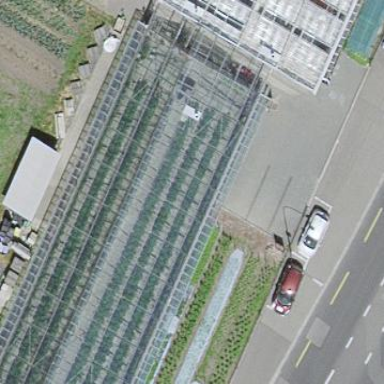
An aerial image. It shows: Greenhouse.